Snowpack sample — Buffalo Mountain, Silverthorne, Colorado, USA (1/25/25, 10:11 AM MST)
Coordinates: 39.6222, -106.1139
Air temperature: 22 °F
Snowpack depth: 110 cm
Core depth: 10 cm
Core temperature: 46.4 °F
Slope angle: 12°, slope face: 102°
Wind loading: high
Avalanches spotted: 0
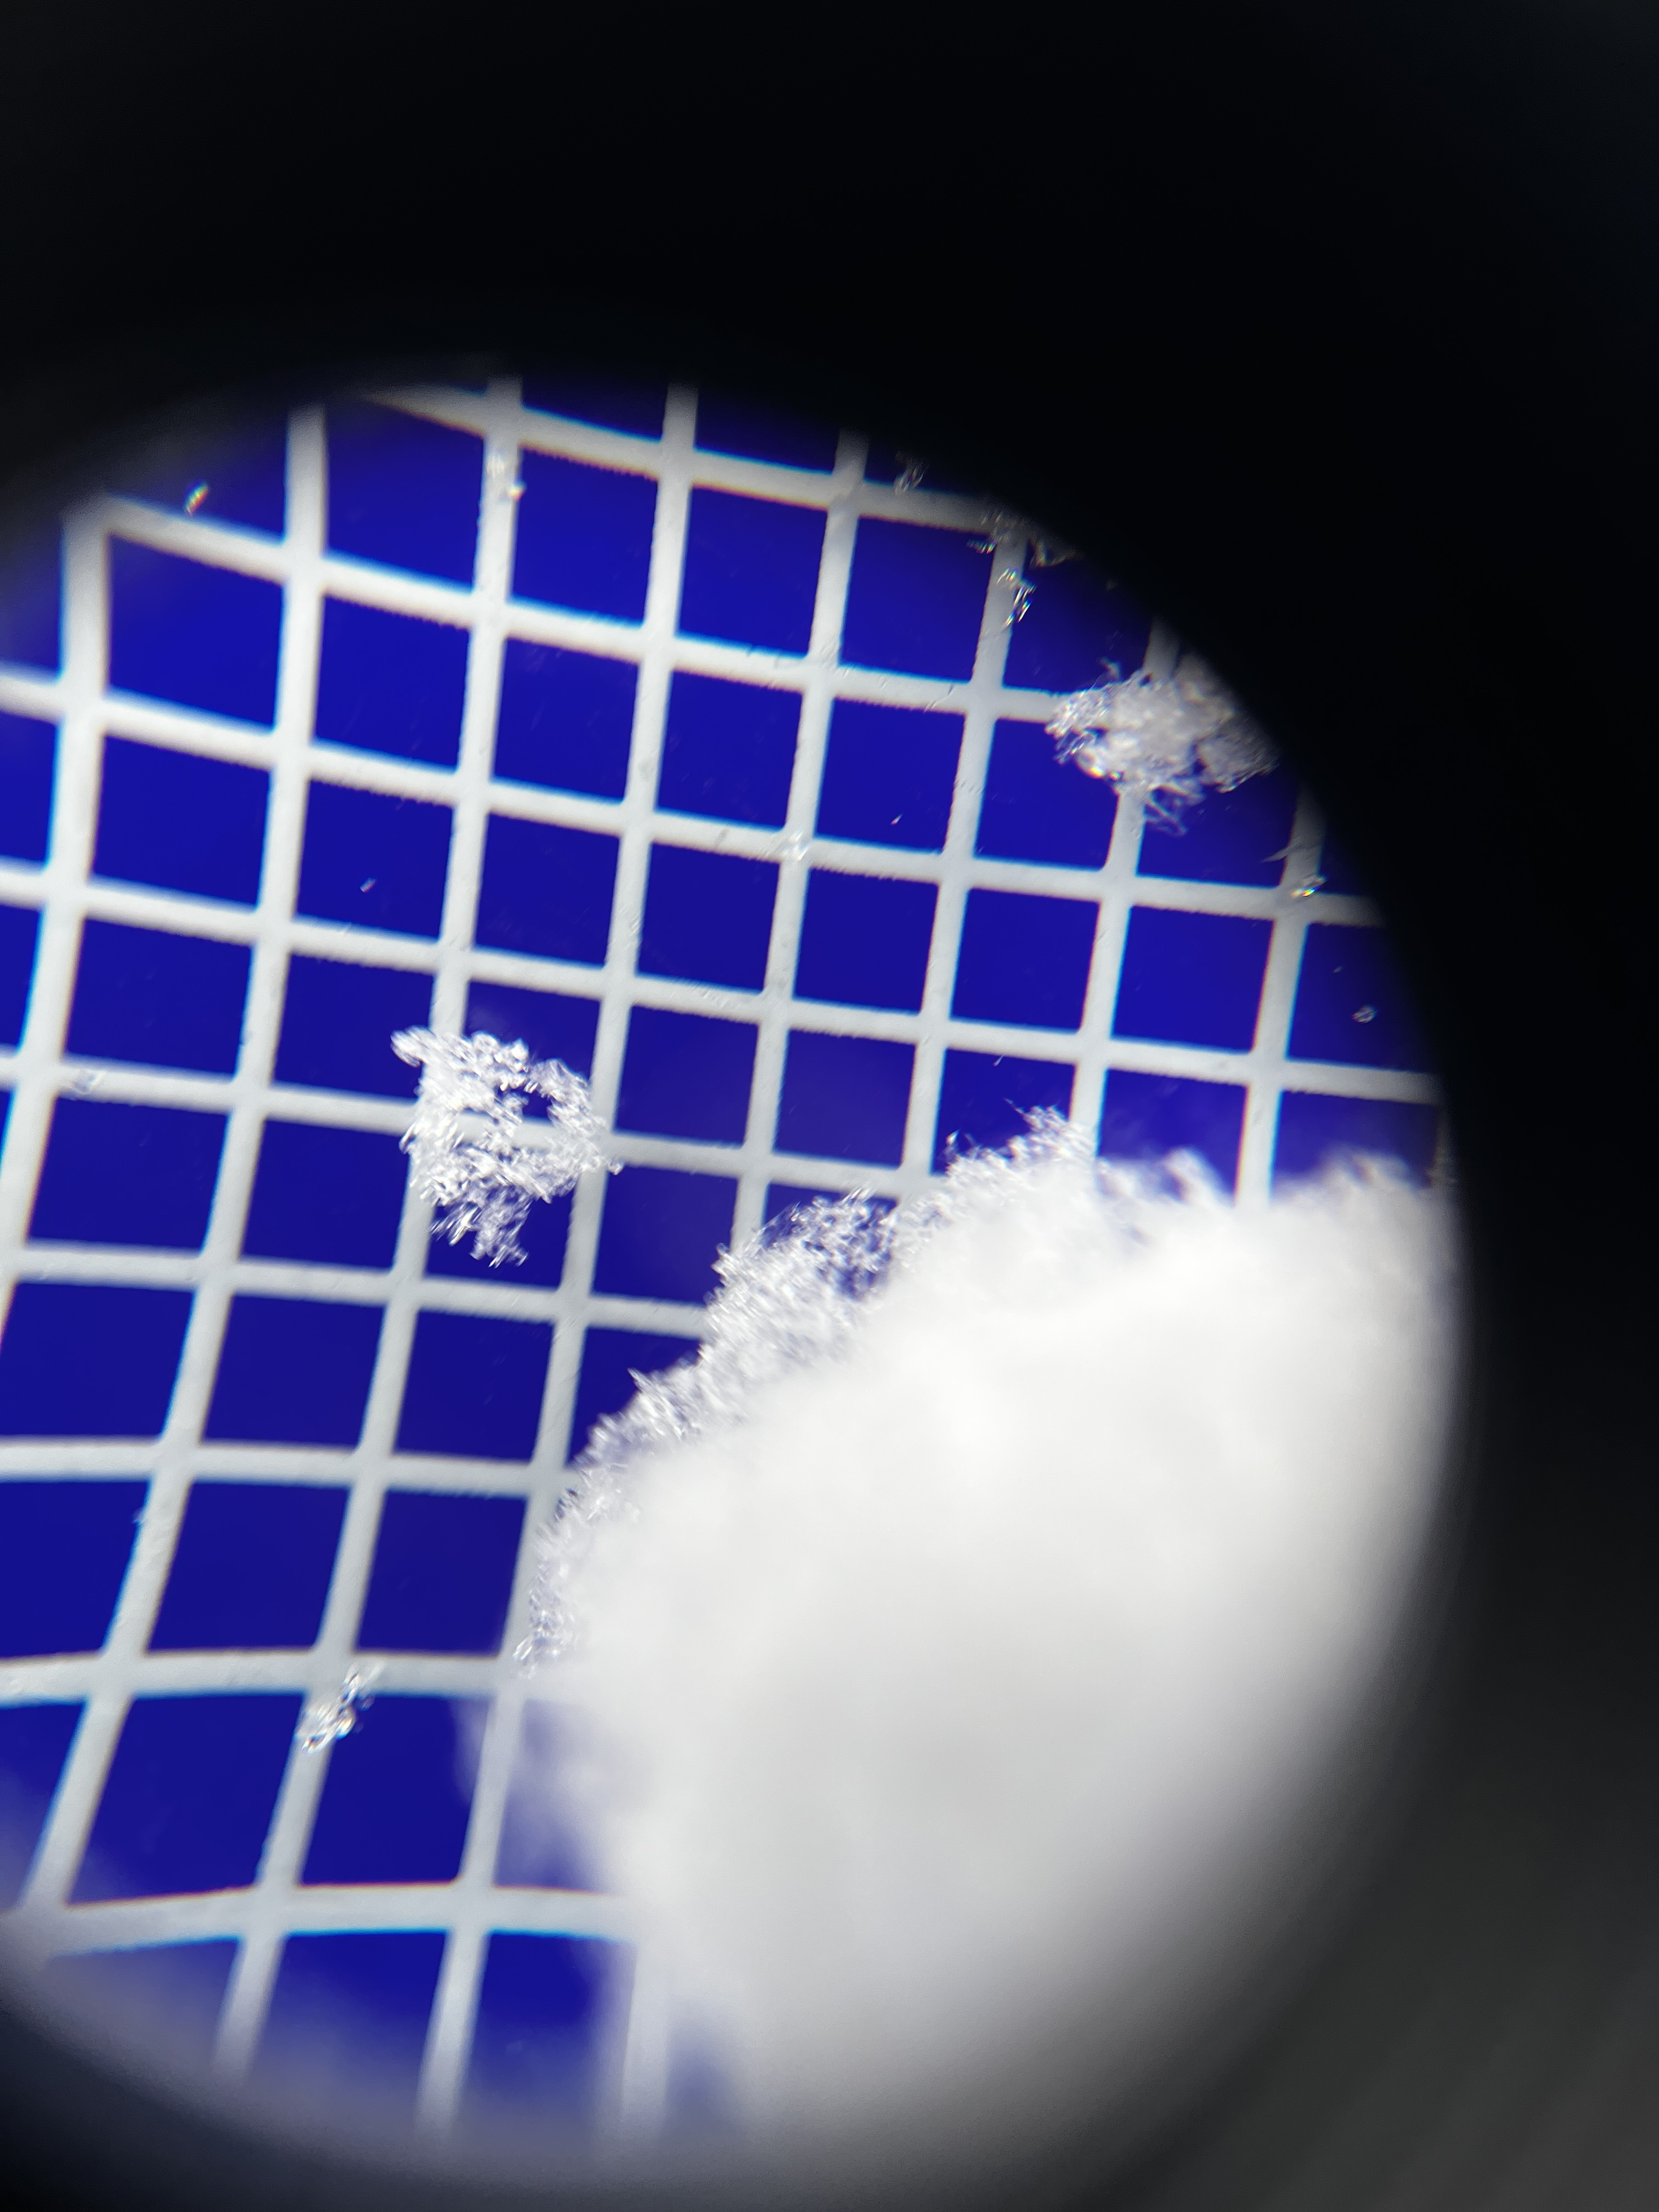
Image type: magnified_profile
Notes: No avalanches nearby, collected on the outskirts of a fire break 15 meters from the treeline, on way to Buffalo and Red Mountain